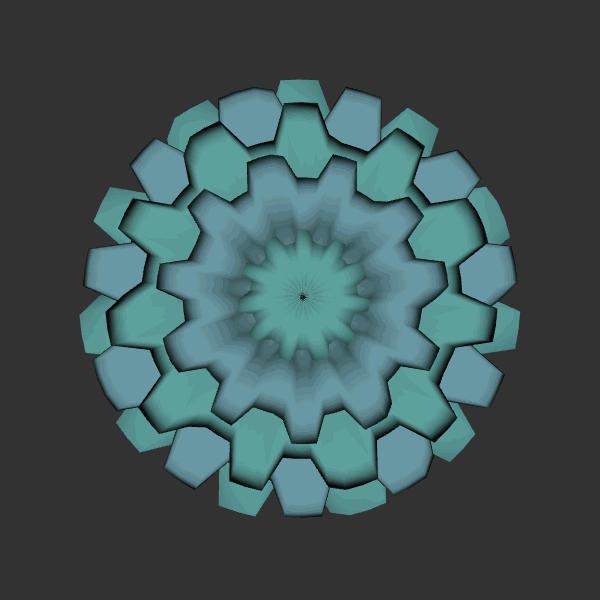
Background: dark